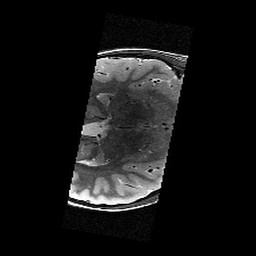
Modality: T2w
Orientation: axial
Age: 12
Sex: male
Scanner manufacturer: siemens
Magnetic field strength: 3 T
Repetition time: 8.46 s
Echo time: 0.067 s